Aerial crown-view tile of a tropical tree (Barro Colorado Island, Panama), acquired 20241216:
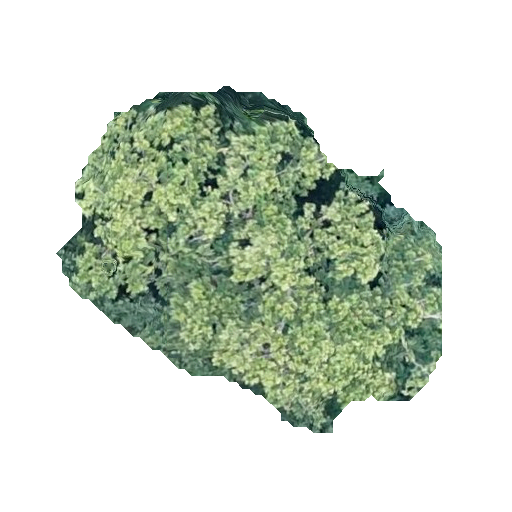
Species: Anacardium excelsum
GBIF accepted scientific name: Anacardium excelsum
Crown area: 127.522 m²